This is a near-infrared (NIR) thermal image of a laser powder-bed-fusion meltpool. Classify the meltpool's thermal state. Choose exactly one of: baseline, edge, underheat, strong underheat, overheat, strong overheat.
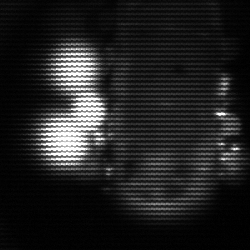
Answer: strong underheat